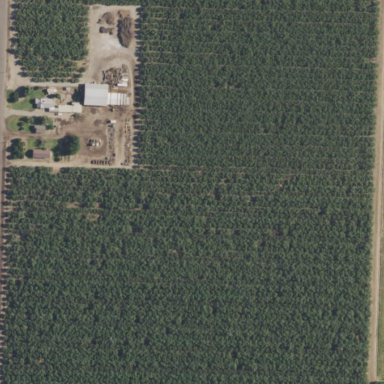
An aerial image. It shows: Almond orchard with rows of almond trees.